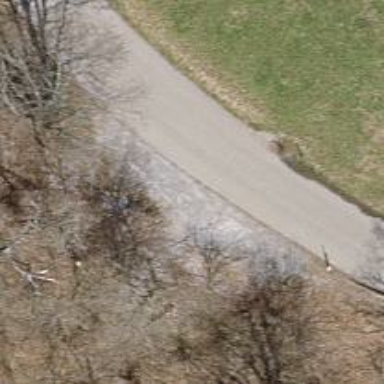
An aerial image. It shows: Unclassified road with asphalt surface.